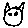
Label: cat